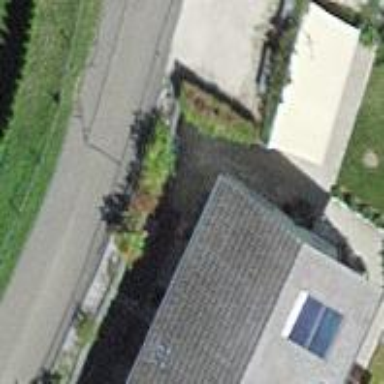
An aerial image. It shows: Building with tiled roof.